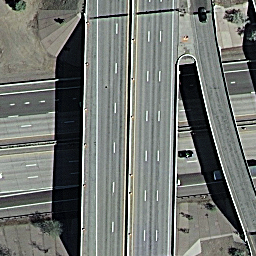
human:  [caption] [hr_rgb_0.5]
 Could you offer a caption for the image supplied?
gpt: An overpass cross two roads vertically with some plants surounded the roads .

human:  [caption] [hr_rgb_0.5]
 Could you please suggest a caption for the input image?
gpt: A complicated overpass cross two roads vertically with some cars on the roads .

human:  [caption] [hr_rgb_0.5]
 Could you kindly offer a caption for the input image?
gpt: An overpass cross the roads vertically .

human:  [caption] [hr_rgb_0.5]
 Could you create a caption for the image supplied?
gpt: A complicated overpass cross two roads vertically with some cars on the roads .

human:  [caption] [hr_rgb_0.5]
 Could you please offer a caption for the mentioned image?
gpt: A complicated overpass cross two roads with some cars on the roads .